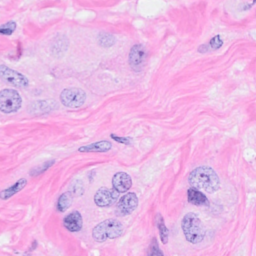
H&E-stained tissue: Breast